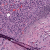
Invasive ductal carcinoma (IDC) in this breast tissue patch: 1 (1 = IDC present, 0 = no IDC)